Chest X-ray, PA view. Patient: 68 years old, sex F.
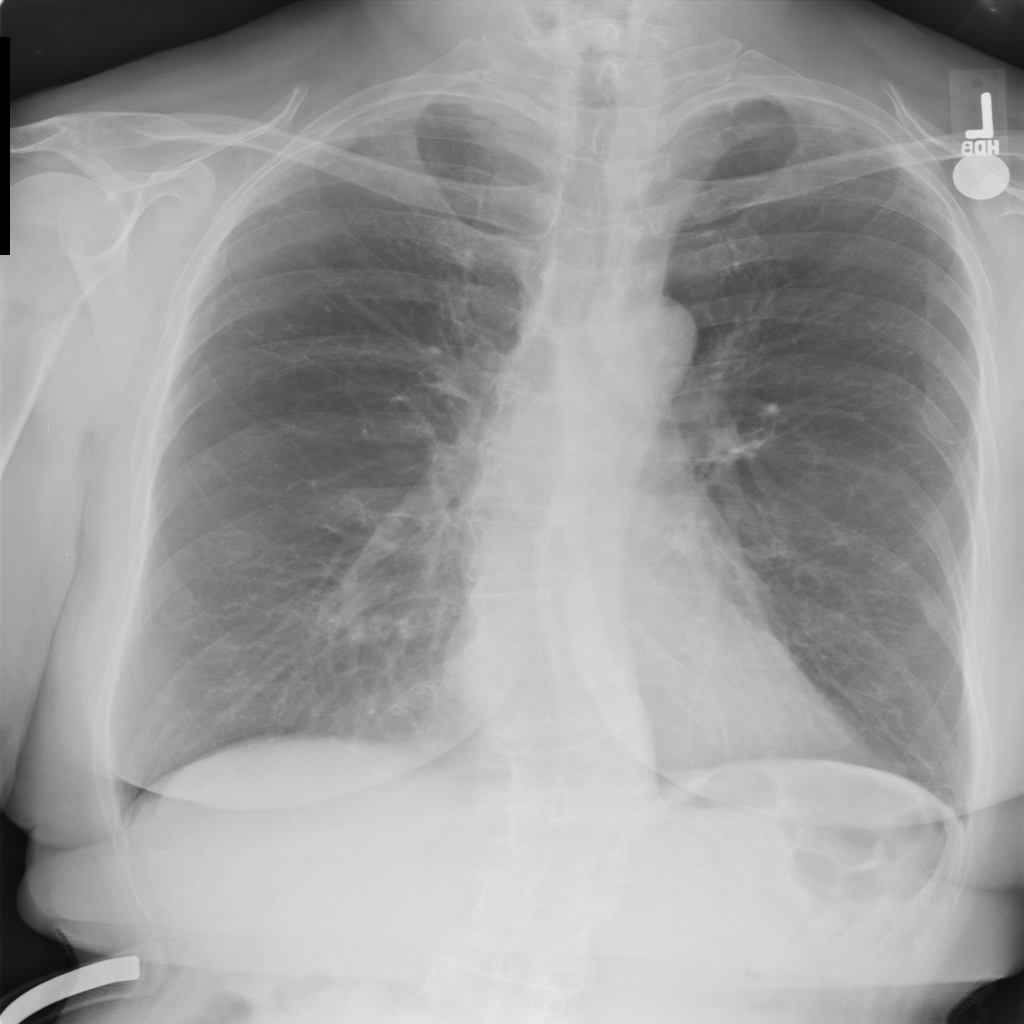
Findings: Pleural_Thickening